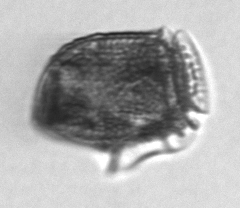
Label: Dinophysis_norvegica